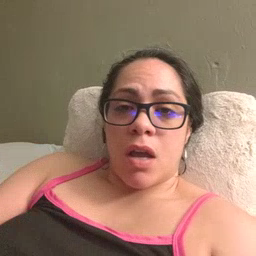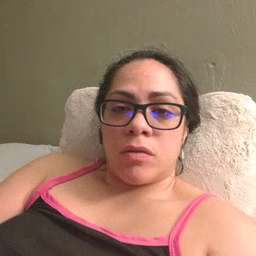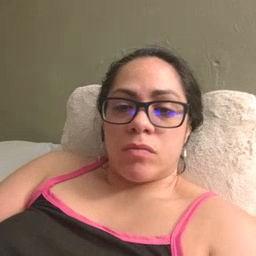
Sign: ride